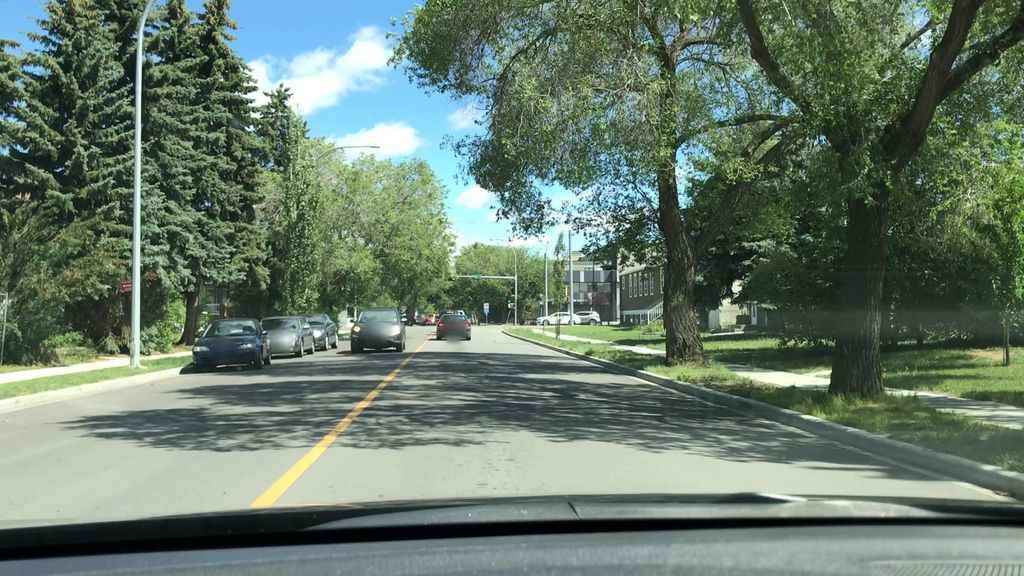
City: edmonton